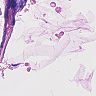
Metastatic tissue present: no